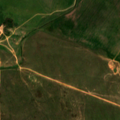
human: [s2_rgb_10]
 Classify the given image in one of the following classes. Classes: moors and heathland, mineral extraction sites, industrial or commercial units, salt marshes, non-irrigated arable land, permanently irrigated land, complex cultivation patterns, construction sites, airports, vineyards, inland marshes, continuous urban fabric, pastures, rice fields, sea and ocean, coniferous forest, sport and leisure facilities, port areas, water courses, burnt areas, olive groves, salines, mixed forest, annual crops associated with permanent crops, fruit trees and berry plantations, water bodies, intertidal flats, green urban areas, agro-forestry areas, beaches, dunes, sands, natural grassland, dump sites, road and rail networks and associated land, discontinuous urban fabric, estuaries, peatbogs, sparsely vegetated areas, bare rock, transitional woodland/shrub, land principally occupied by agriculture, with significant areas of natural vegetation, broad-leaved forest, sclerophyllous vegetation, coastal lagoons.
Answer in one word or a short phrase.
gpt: non-irrigated arable land, pastures